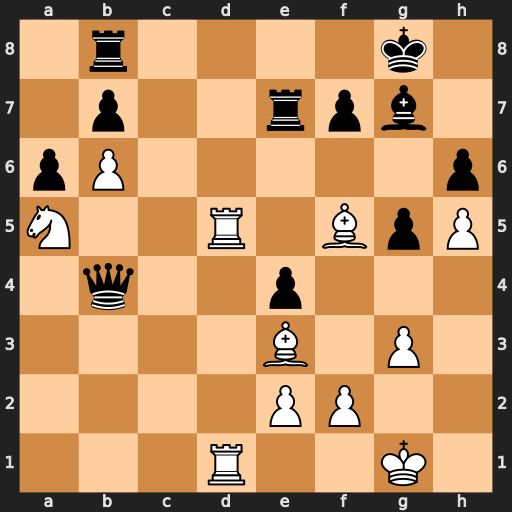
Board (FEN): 1r4k1/1p2rpb1/pP5p/N2R1BpP/1q2p3/4B1P1/4PP2/3R2K1
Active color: w
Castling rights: -
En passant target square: -
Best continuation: Bc5 Qxa5 Bxe7